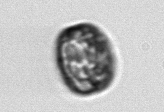
Label: Thalassiosira